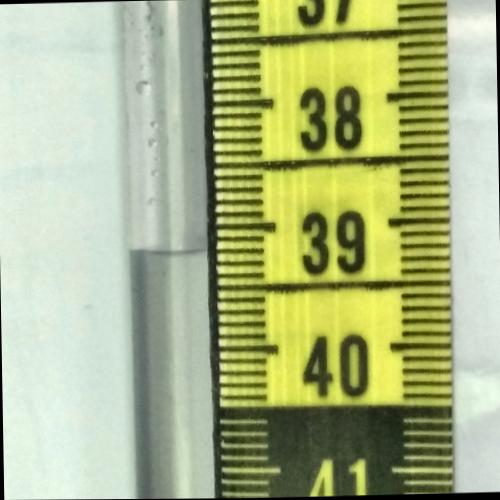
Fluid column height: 39.2 cm